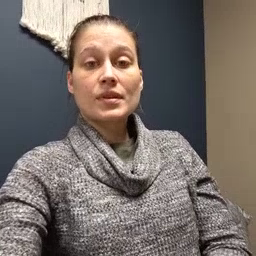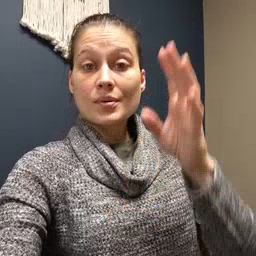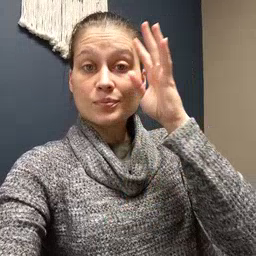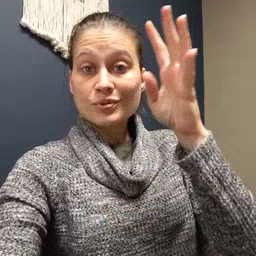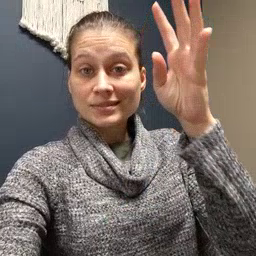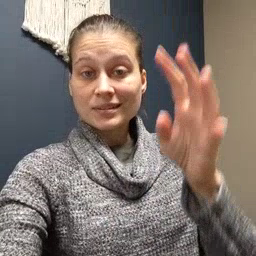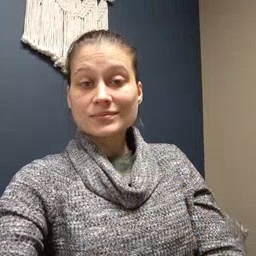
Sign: pretend